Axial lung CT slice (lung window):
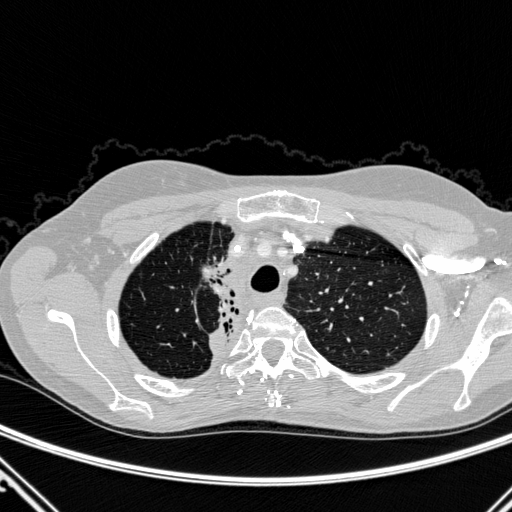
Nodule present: no